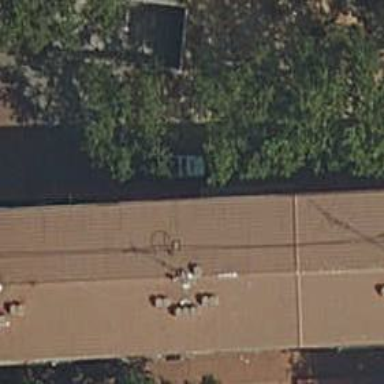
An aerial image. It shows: Beauty shop.